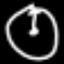
Label: clock